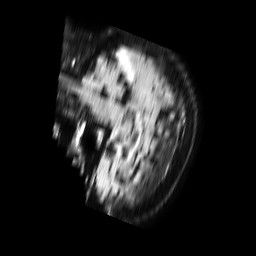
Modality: FLAIR
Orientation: sagittal
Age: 80
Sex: female
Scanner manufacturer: philips
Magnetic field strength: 1.5 T
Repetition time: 6 s
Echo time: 0.1008 s